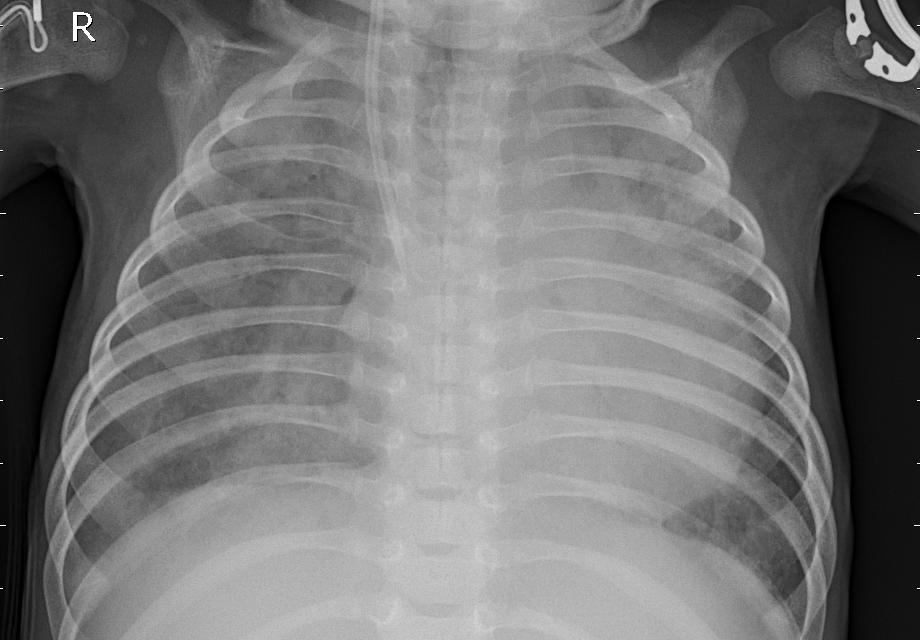
Diagnosis: PNEUMONIA